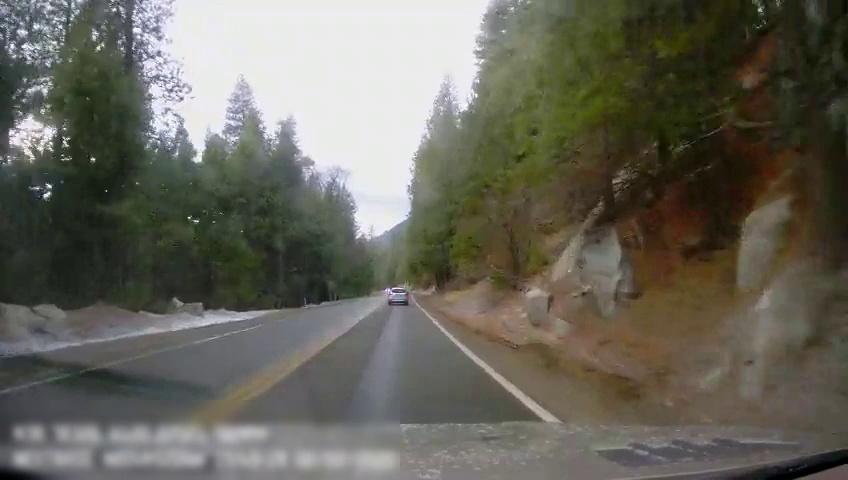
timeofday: Day
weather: Sunny
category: Drivable Space
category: Vehicles | SUV
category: Lanes | Alternate Lane
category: Lanes | Current Lane
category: Lanes | Opposite Lane
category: Lanes | Opposite Lane